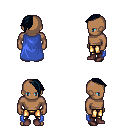
a pixel art fantasy rpg character, male body template, human, dark skin, blue cape, gold greaves, raven long mohawk hairstyle, maroon shoes, four views (front, back, left, right), 2x2 character sprite sheet, small pixel art, hard edges, no anti-aliasing